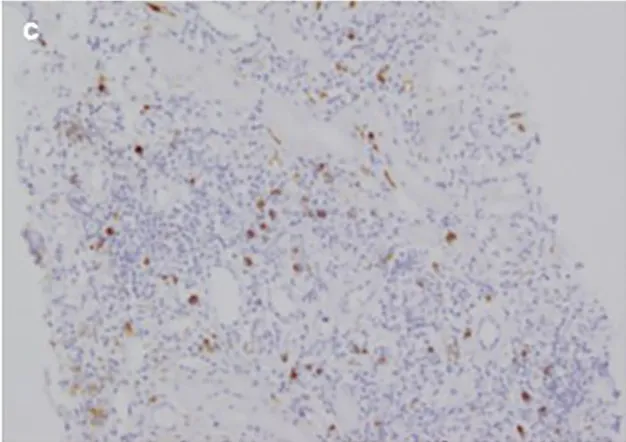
Microscopy findings of the renal biopsy. Immunohistochemical analysis for IgG4 shows dominant IgG4+ plasma cell filtration, with an IgG4+/IgG+ ratio of >40% (x100).
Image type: pathology (immunostaining)